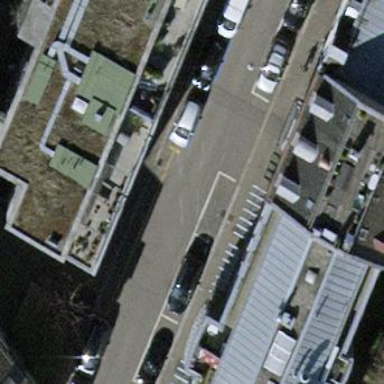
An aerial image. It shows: Parking lane for vehicles.